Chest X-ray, PA view. Patient: 81 years old, sex M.
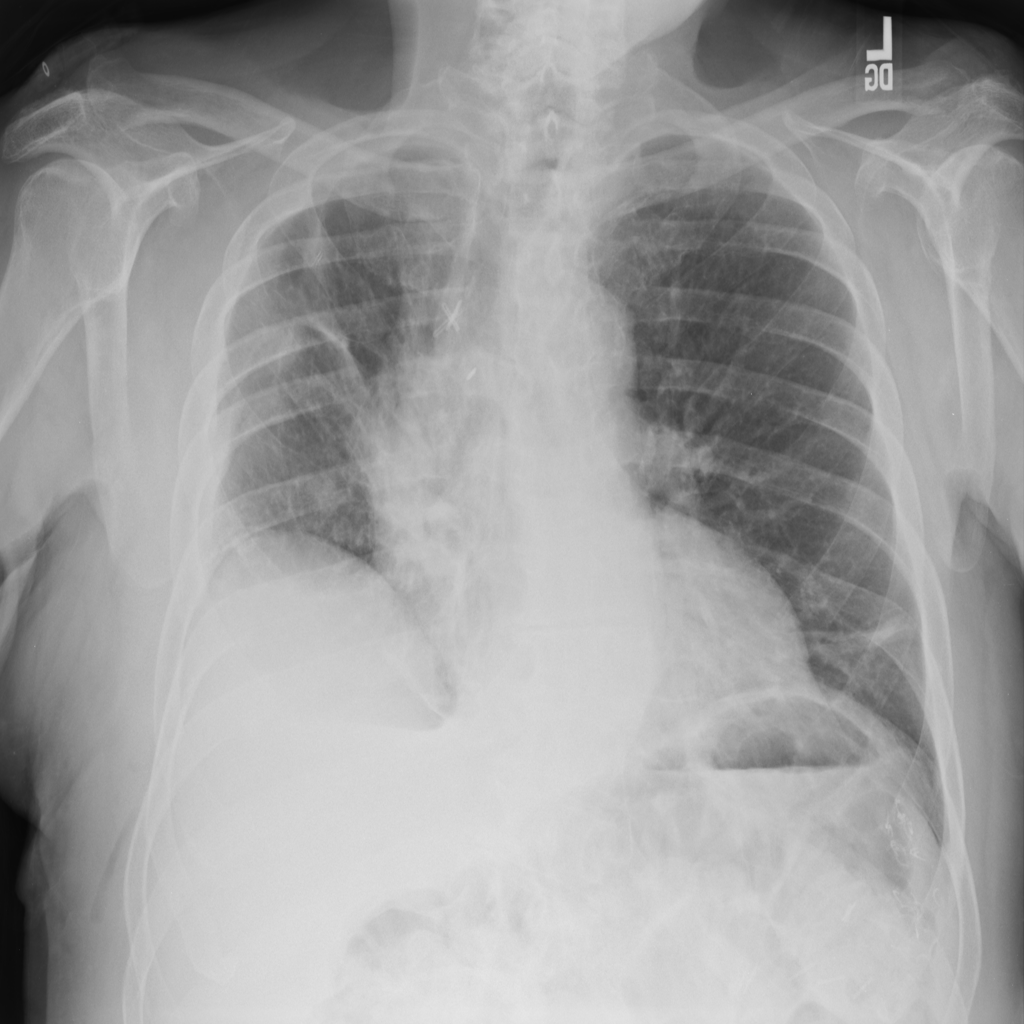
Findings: Infiltration, Mass